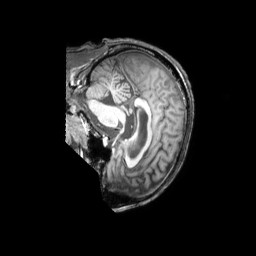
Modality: T1w
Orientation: sagittal
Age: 63
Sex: male
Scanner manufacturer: philips
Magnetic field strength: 3 T
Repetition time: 0.009785 s
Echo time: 0.004597 s